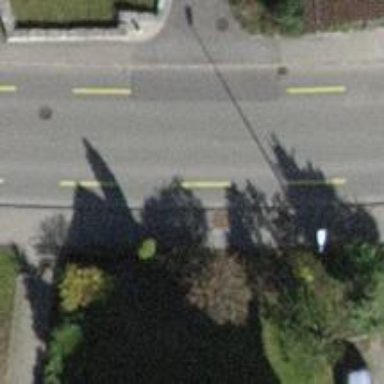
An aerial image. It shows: Primary highway with asphalt surface and designated lane for cyclists.